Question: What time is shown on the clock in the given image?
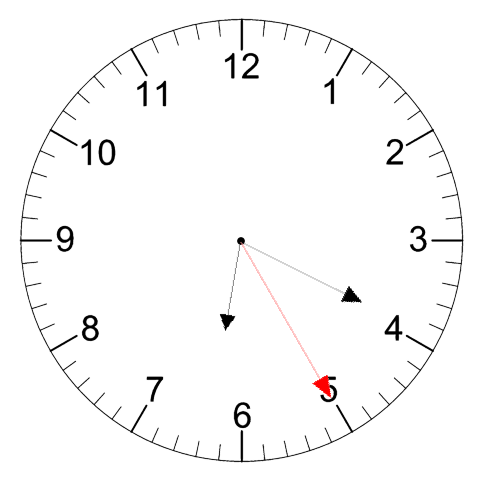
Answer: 06:19:25